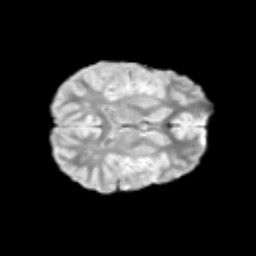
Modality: T2w
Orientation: axial
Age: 10
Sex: female
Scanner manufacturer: siemens
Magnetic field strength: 3 T
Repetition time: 3.8 s
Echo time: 0.07 s